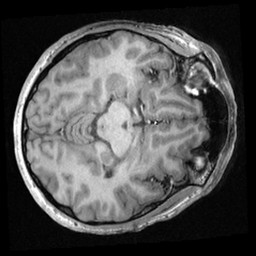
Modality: T1w
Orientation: axial
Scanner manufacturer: ge
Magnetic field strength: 3 T
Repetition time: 0.007064 s
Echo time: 0.002612 s